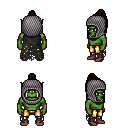
a pixel art fantasy rpg character, male body template, orc, green skin, black tattered cape, gold greaves, brown long topknot hairstyle, chain hood, maroon shoes, four views (front, back, left, right), 2x2 character sprite sheet, small pixel art, hard edges, no anti-aliasing